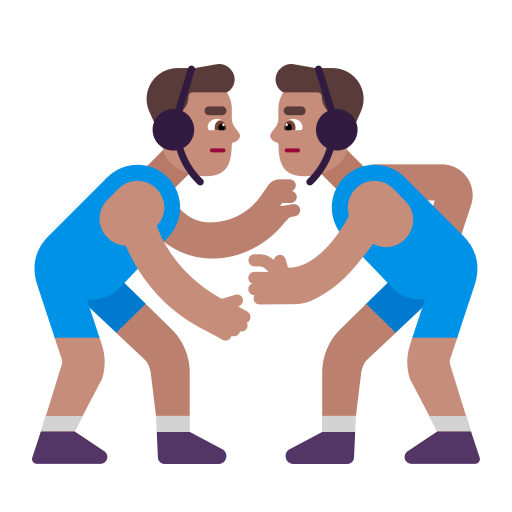
man wrestling flat